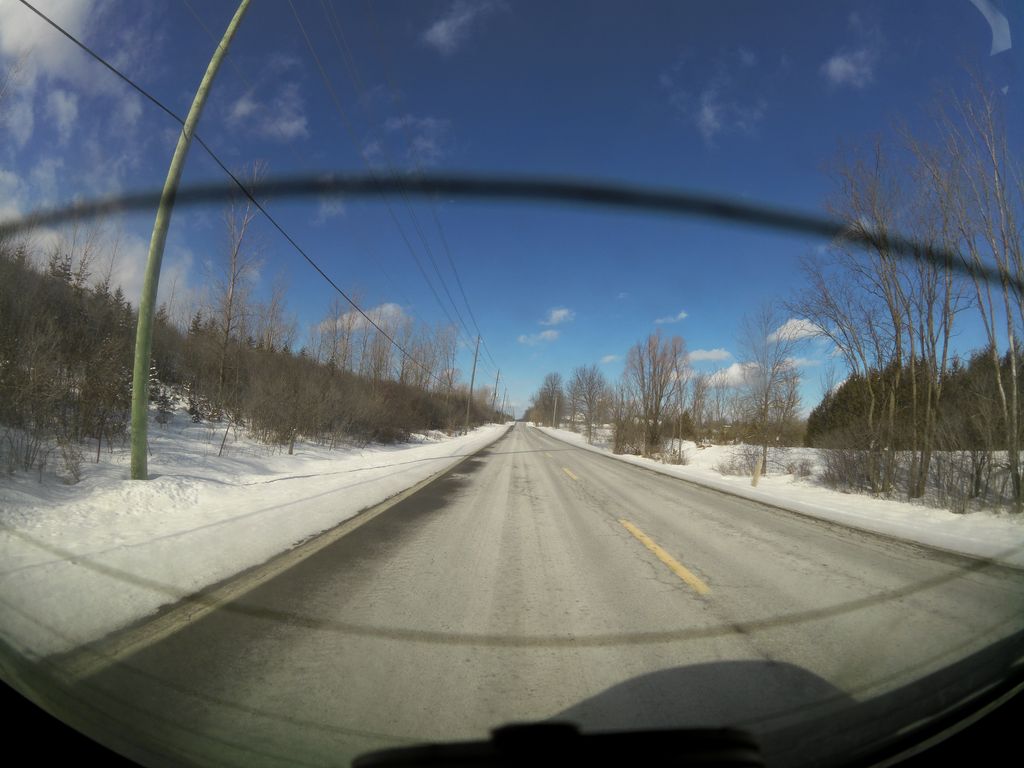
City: ottawa-gatineau